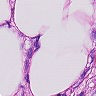
Metastatic tissue present: yes